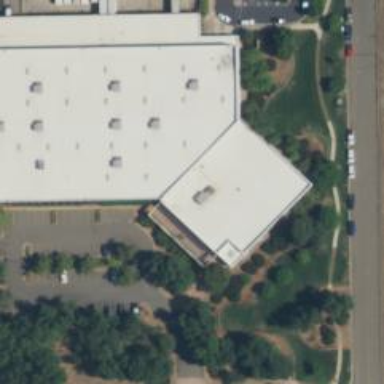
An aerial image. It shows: Commercial building that serves as flight school.